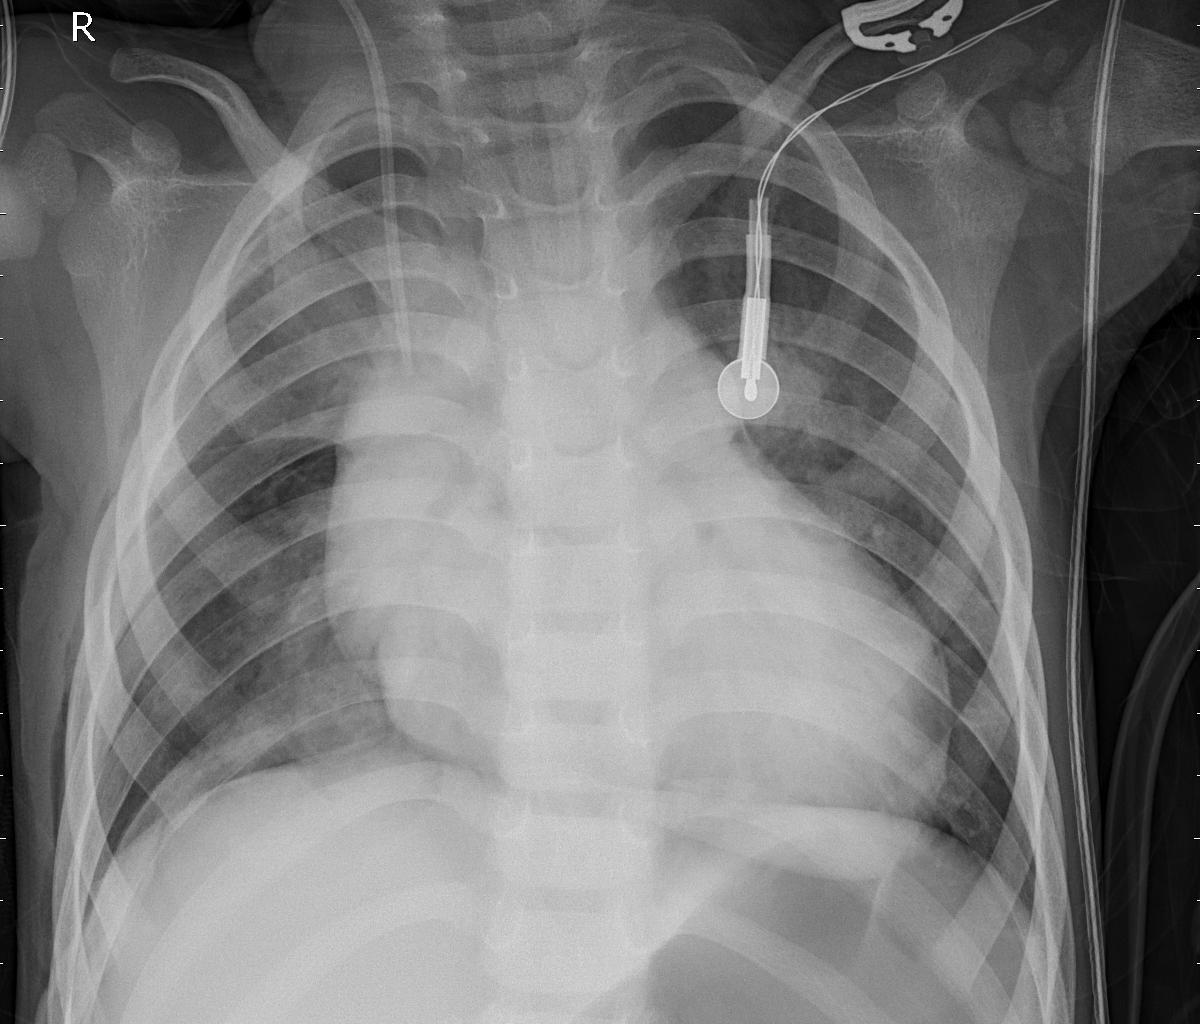
Diagnosis: PNEUMONIA